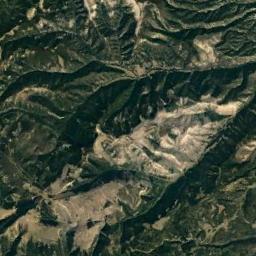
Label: mountain